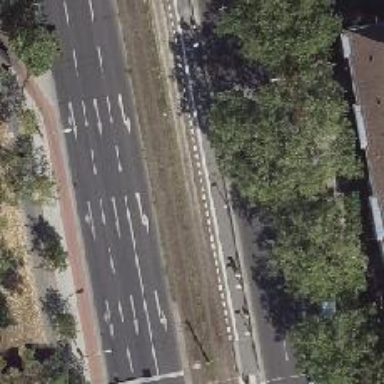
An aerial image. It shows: Tram stop.